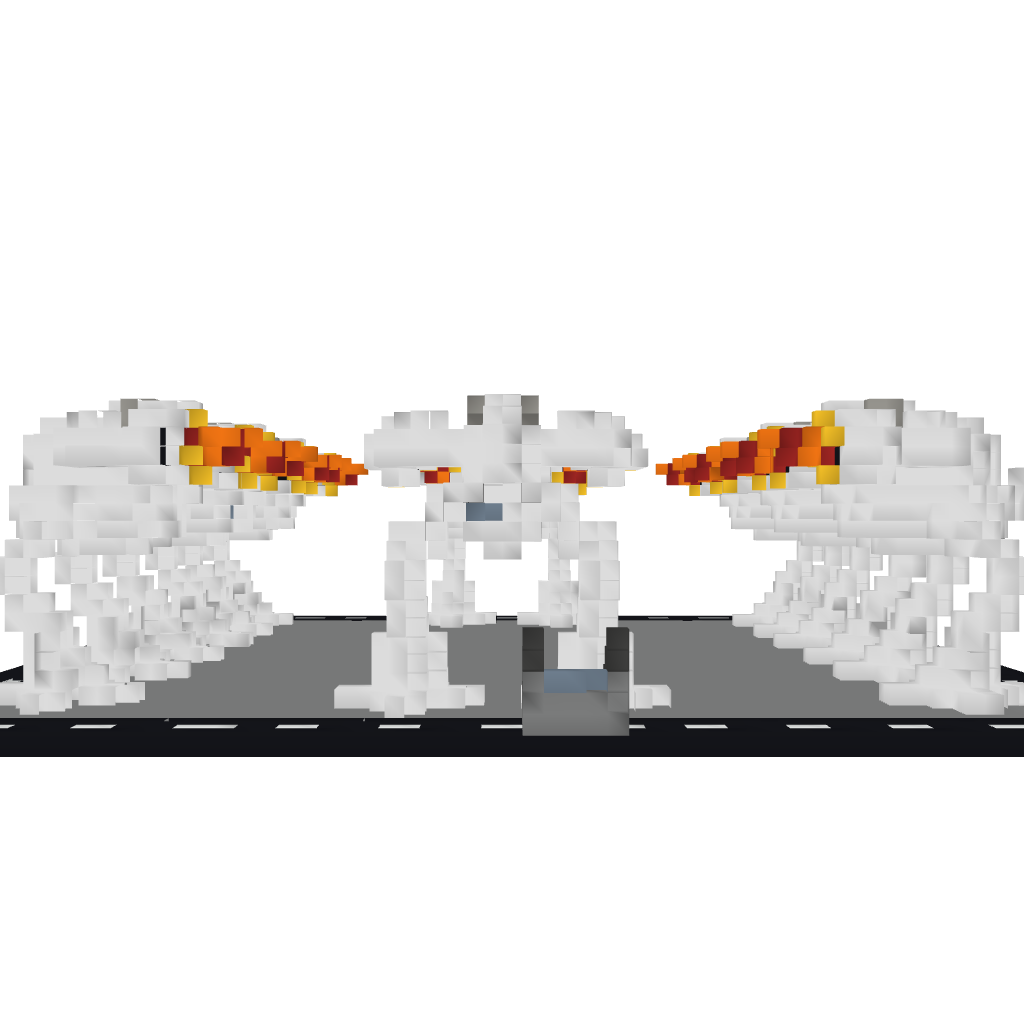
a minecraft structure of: MechWarriors